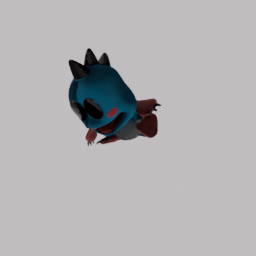
Label: animals